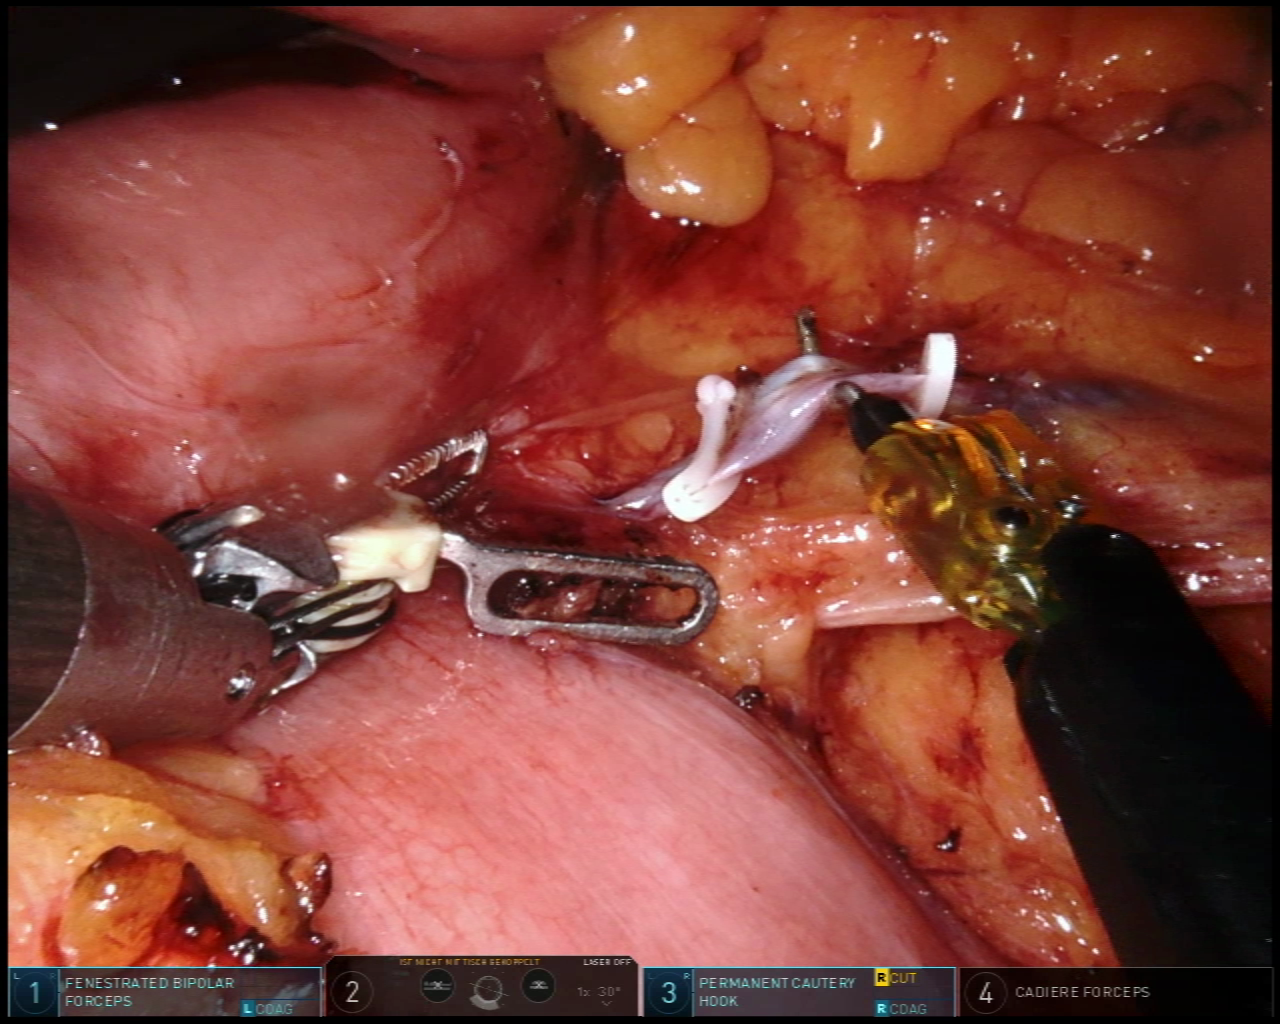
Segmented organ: intestinal_veins
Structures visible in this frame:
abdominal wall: no
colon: yes
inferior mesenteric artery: no
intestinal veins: yes
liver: no
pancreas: no
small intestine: yes
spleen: no
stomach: no
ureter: no
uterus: no
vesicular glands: no